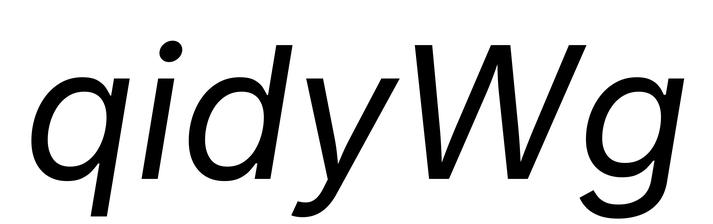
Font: Inter-Italic_Italic